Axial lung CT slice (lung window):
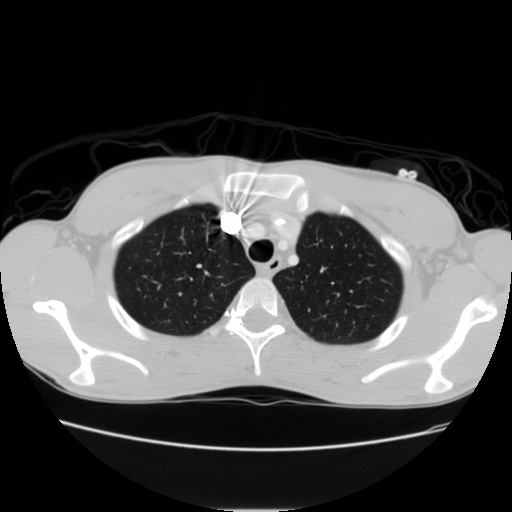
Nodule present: no